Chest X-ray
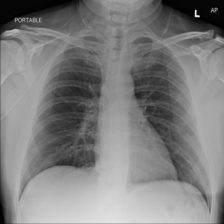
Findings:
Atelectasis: negative
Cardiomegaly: negative
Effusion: negative
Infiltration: negative
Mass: negative
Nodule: negative
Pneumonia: negative
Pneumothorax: negative
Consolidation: negative
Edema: negative
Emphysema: negative
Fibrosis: negative
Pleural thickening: negative
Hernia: negative